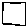
Label: square